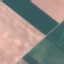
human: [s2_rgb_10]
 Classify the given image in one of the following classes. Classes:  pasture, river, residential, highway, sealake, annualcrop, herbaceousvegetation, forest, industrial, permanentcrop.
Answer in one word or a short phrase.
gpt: AnnualCrop